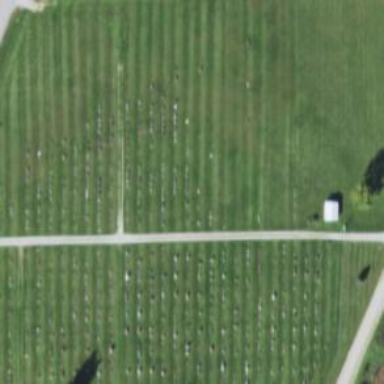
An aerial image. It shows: Cemetery.